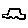
Label: car